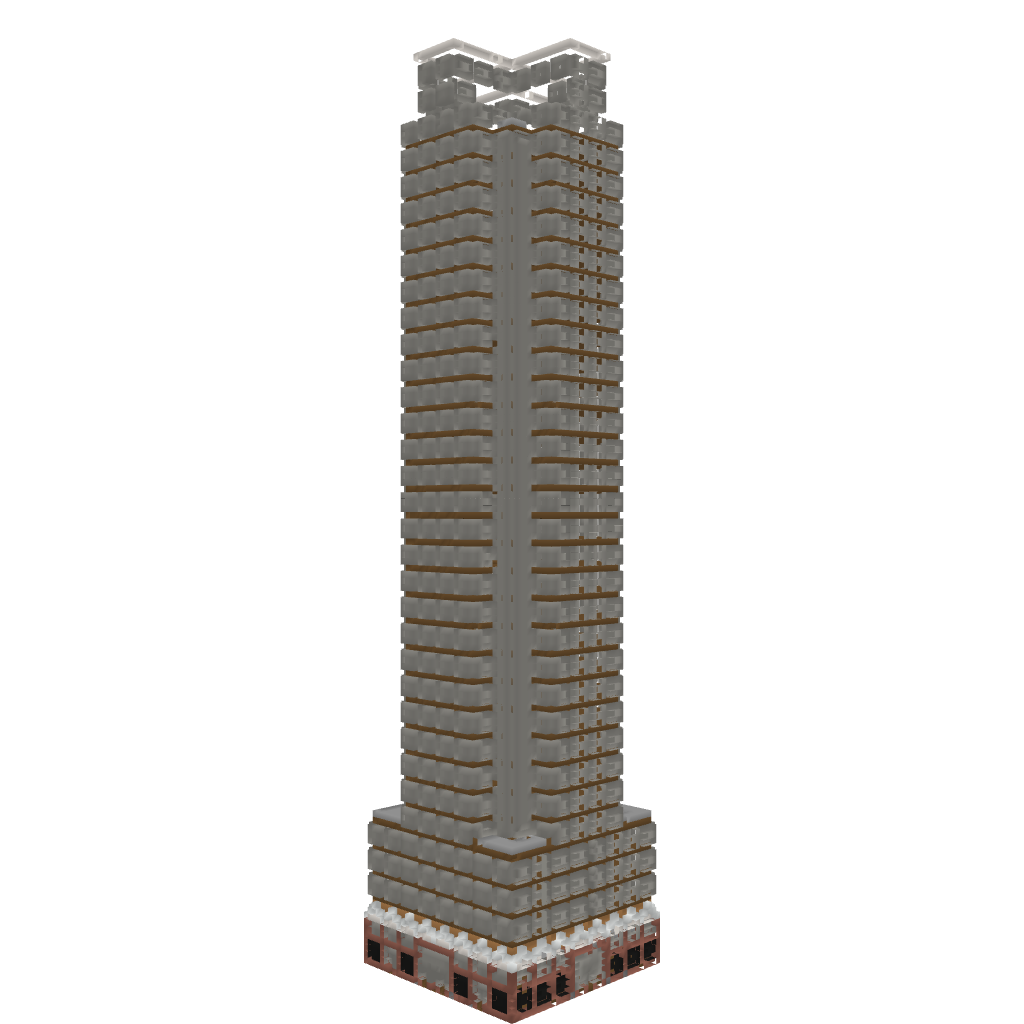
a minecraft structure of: Skyscraper #1 By: jjcash